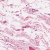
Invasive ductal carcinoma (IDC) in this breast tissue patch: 0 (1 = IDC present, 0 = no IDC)